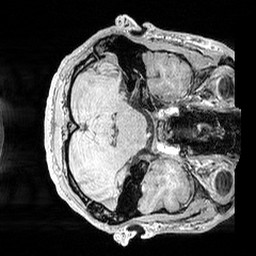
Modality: MP2RAGE
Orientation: axial
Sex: male
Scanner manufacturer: siemens
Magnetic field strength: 3 T
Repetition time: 5 s
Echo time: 0.00292 s